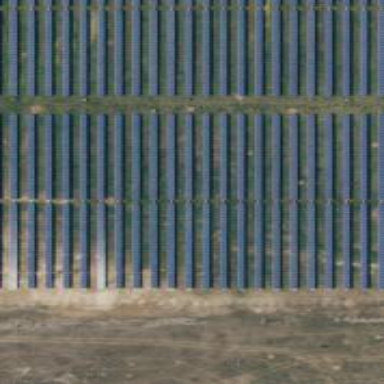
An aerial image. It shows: Solar power plant using photovoltaic technology.